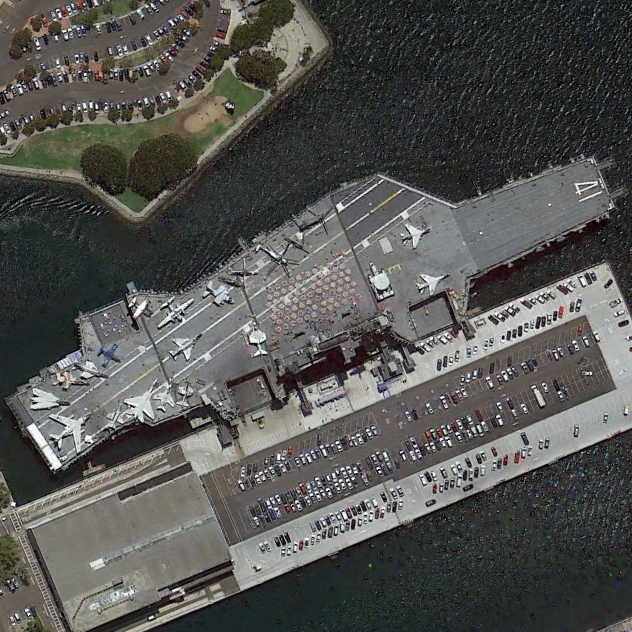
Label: aircraft_carrier